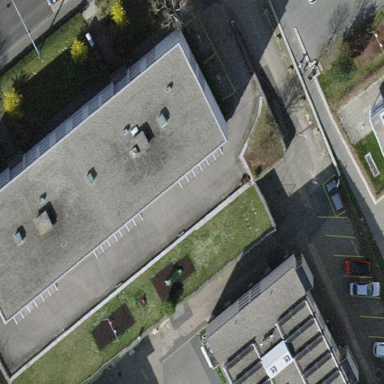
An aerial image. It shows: Flat-roofed apartment building.